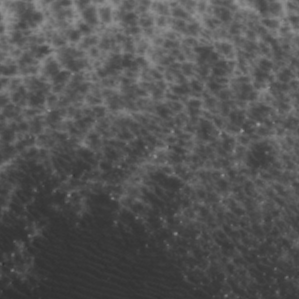
Label: non_frost